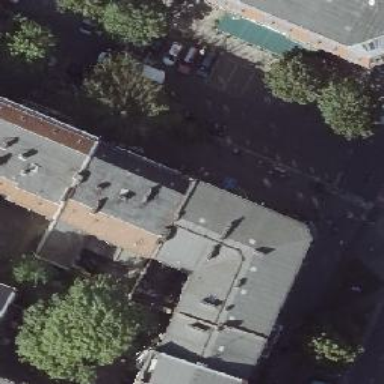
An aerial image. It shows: White apartment building with red gambrel roof made of roof tiles.